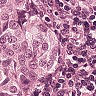
Metastatic tissue present: yes